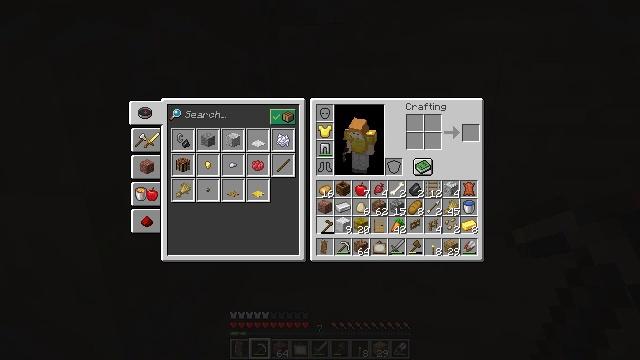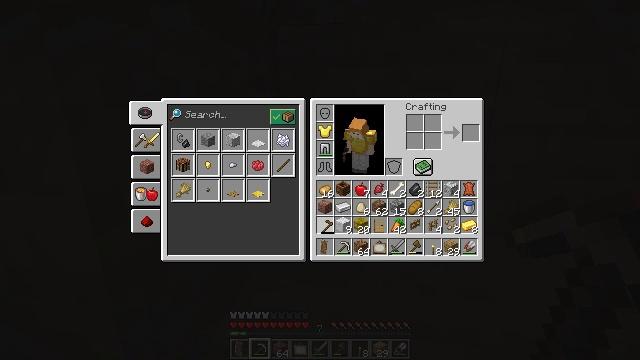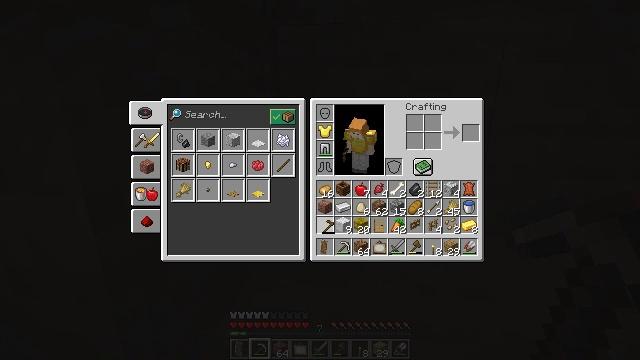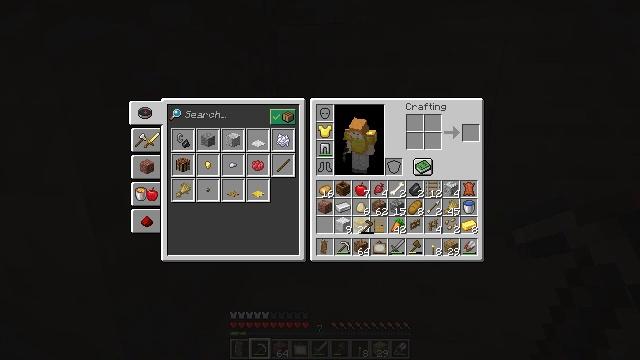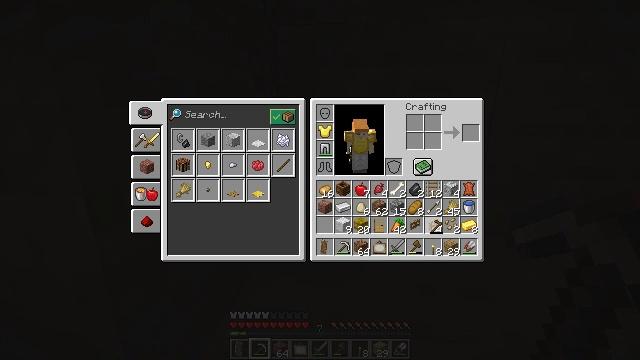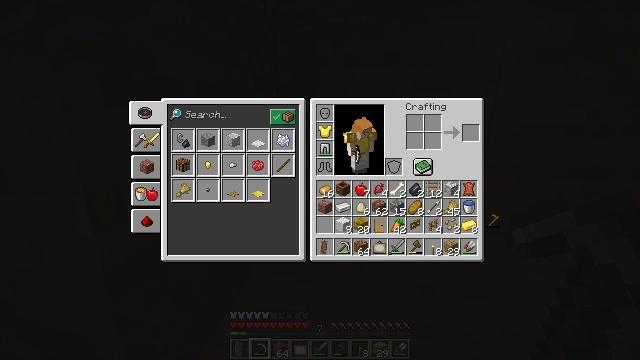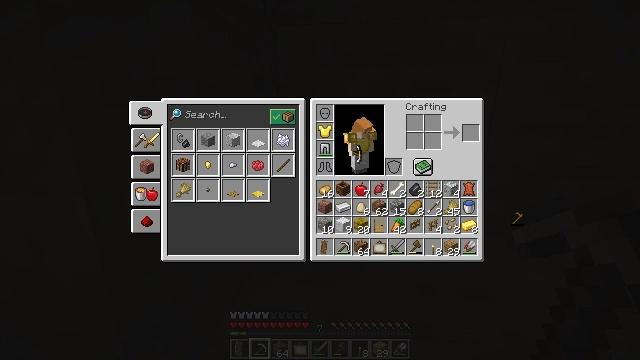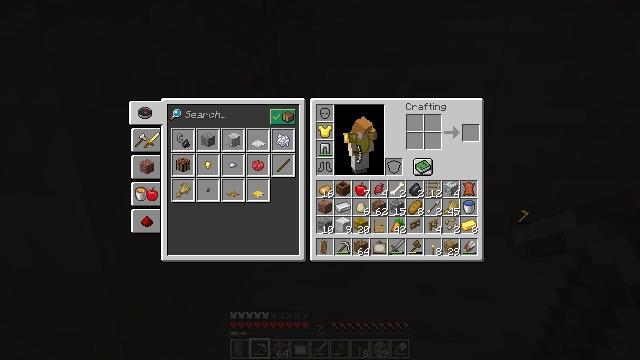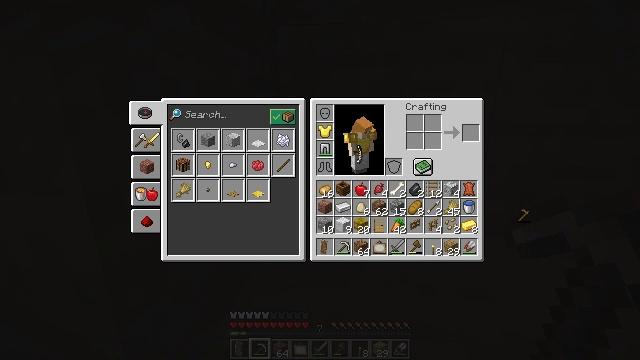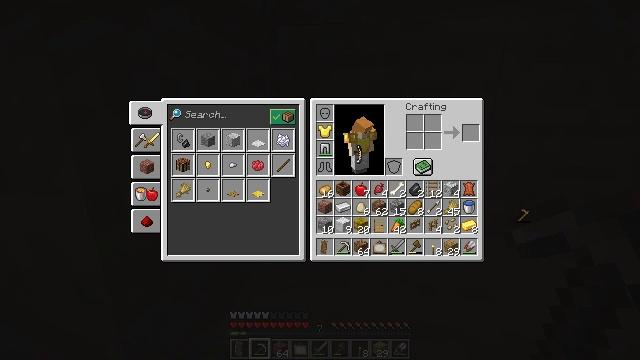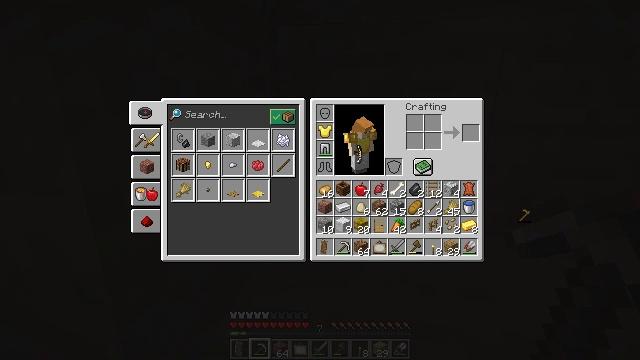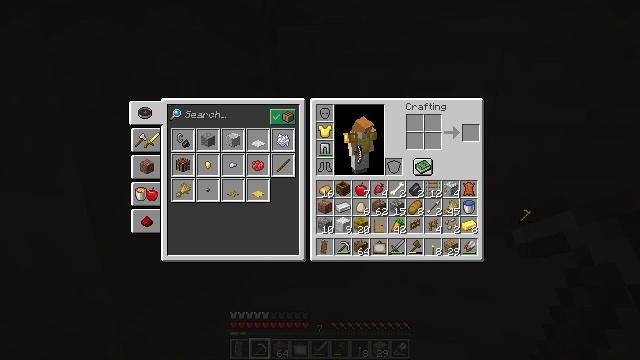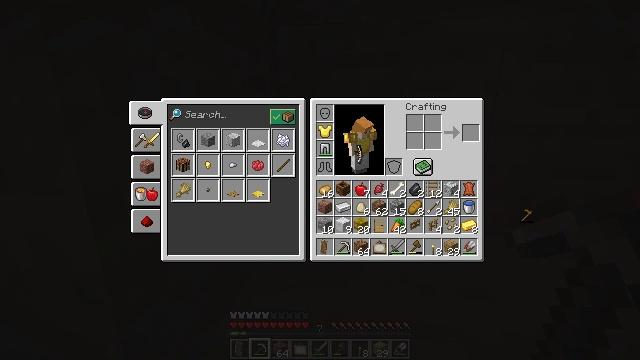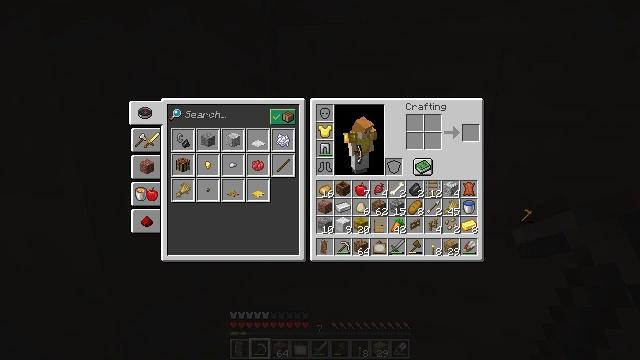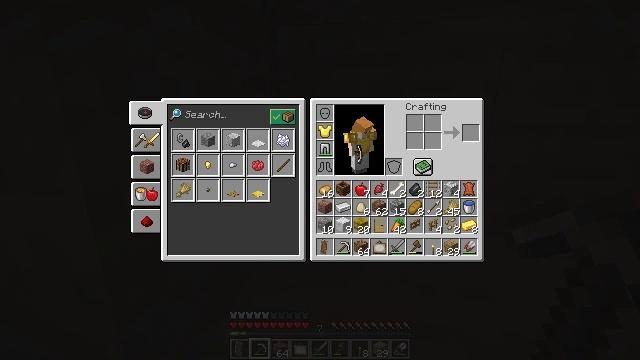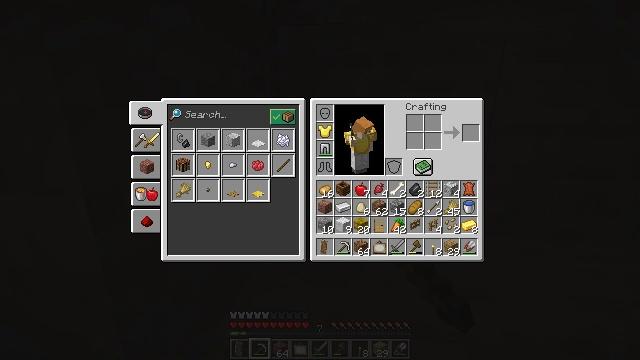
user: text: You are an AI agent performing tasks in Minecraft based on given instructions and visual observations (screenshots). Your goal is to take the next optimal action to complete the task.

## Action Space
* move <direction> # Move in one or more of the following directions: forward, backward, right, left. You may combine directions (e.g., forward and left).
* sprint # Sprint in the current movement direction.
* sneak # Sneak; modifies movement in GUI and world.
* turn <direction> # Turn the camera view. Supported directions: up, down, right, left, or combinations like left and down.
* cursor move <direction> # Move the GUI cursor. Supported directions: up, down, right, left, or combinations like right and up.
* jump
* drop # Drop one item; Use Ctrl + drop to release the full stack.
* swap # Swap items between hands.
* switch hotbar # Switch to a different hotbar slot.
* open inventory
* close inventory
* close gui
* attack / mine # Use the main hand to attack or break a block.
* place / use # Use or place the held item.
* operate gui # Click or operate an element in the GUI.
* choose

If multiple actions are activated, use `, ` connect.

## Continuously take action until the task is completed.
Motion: motion action
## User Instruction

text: Drop a wooden hoe.
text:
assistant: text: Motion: attack / mine
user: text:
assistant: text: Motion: attack / mine
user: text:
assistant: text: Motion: turn right
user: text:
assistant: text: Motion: turn right
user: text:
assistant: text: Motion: turn right
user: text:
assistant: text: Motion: turn right
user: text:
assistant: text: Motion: no_op
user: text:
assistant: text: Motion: no_op
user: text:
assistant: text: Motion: no_op
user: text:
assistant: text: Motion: no_op
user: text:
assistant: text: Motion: attack / mine
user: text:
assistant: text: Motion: attack / mine
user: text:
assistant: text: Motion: attack / mine
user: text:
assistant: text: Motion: no_op
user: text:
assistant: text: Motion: no_op
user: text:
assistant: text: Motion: no_op
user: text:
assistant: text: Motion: no_op
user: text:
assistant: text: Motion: no_op
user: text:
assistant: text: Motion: no_op